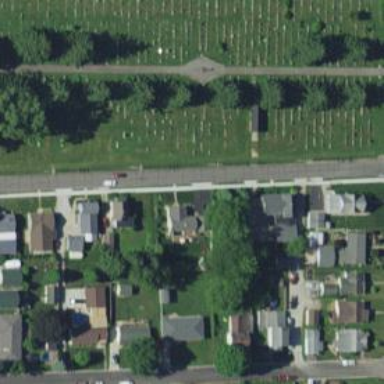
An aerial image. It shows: Cemetery.